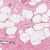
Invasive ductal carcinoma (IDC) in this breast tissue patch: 0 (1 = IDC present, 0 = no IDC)